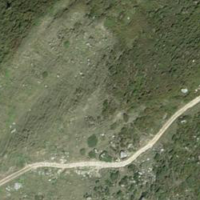
EUNIS habitat code: 26
Species observed at this site:
Campanula barbata